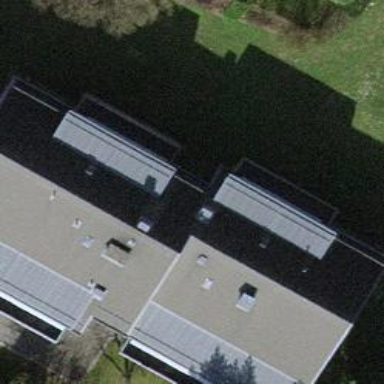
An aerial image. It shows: Saltbox shaped roof on apartment building.